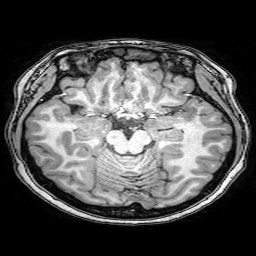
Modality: T1w
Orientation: coronal
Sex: female
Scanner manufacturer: philips
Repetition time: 0.008156 s
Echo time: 0.00373 s